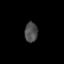
Tissue: lung
Cell type: Others
Senescence score: 0.2195
Nuclear area (px): 252
Mean DAPI intensity: 77.048